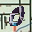
Label: 0